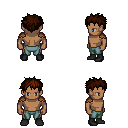
a pixel art fantasy rpg character, male body template, human, dark skin, leather shoulder armor, teal pants, brown bedhead hairstyle, black shoes, four views (front, back, left, right), 2x2 character sprite sheet, small pixel art, hard edges, no anti-aliasing